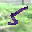
Label: 5